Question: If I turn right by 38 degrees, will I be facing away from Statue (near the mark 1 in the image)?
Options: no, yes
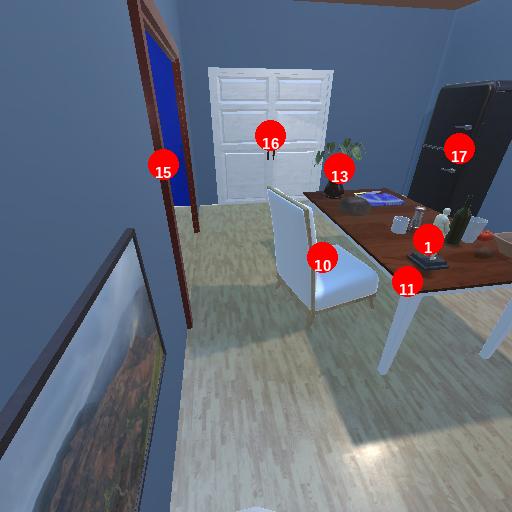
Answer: no